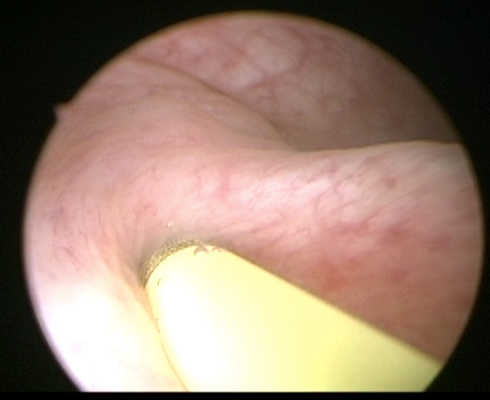
Modality: WLC
Class: Foreign bodies
Subclass: Stent
Lesion: L0
Bladder cancer association: No